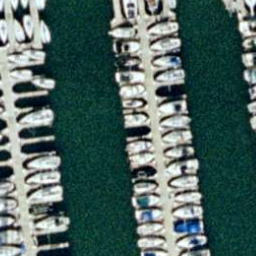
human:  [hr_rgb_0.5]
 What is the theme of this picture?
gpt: harbor

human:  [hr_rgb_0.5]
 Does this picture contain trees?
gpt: no

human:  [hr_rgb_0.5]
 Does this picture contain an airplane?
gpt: no

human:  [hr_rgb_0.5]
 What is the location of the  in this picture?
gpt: i cannot see it